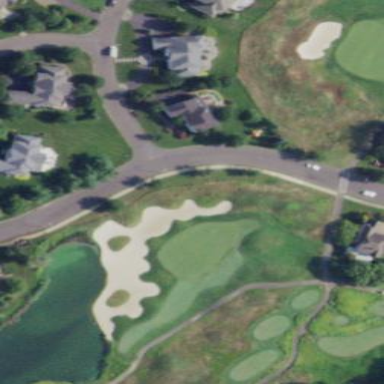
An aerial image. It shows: Rough area on grassy golf course.